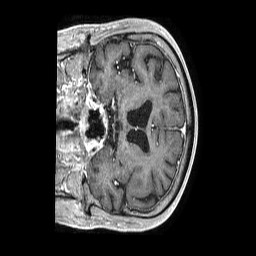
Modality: T1w
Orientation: coronal
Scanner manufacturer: philips
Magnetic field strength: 1.5 T
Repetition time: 0.007899 s
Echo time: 0.003668 s